Question: In my application i am using an activity as a dialog.Everything works fine but there is one small problem.Whenever the dialog is shown,the title bar is visible.I had done 'requestWindowFeature(Window.No.Title)' but still the title bar is comming.

xml
'''
<style name="CustomDialog" parent="Theme.AppCompat.Light.Dialog">
<item name="android:windowNoTitle">true</item>
</style>
'''
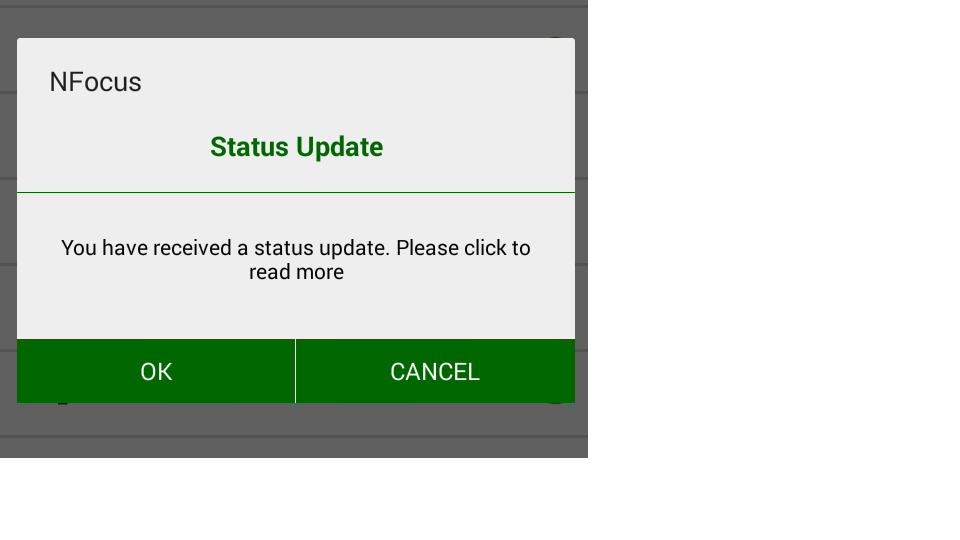
Answer: you are using wrong theme
use this
'''
android:Theme.DeviceDefault.Dialog.NoActionBar
'''
also you can hide action bar programmatic .
for that you have to use this in your onCreate mathod
'''
protected void onCreate(Bundle savedInstanceState) {
super.onCreate(savedInstanceState);
ActionBar actionBar = getActionBar();
actionBar.hide();
}
'''